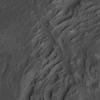
Atmospheric dust classification: not_dusty